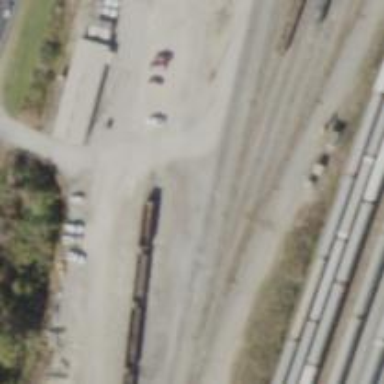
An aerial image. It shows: Yard meant for services.